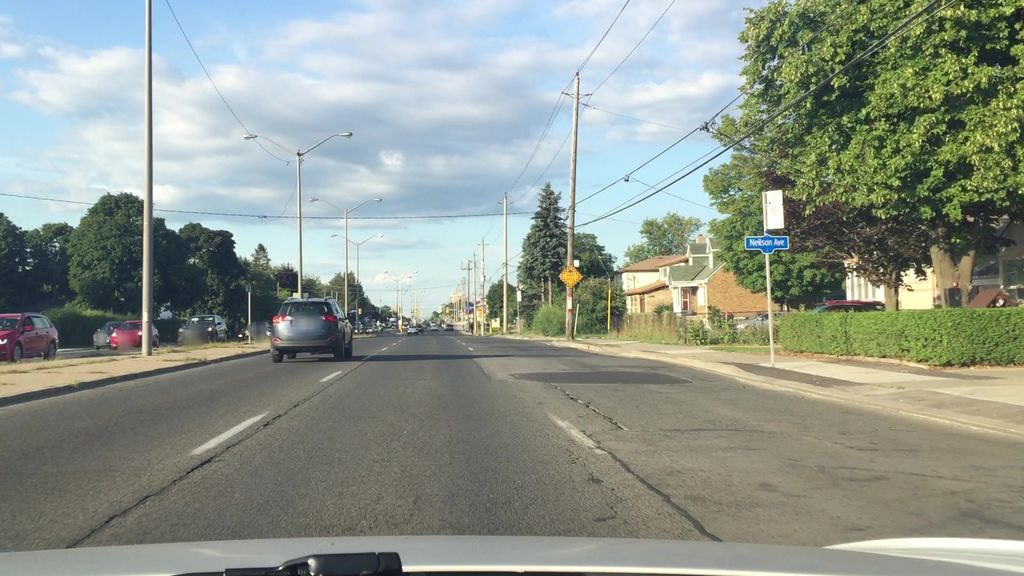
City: toronto